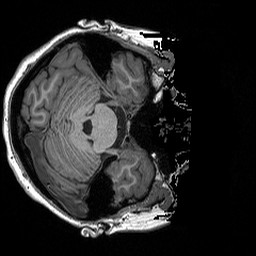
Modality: T1w
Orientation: axial
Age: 27
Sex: female
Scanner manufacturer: siemens
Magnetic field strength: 3 T
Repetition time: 2.3 s
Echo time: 0.00298 s